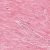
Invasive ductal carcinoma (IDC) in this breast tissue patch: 0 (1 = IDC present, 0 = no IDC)